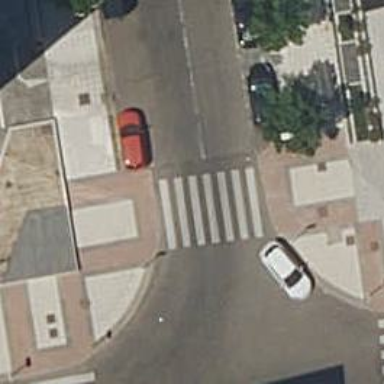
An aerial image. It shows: Uncontrolled zebra crossing on footway.